Field crop: tomato
Growth stage: 2
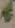
Species: solanum